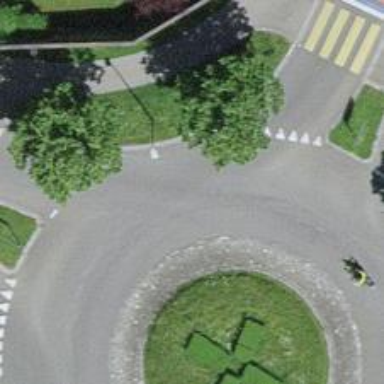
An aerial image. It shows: Secondary road with asphalt surface leading to roundabout.